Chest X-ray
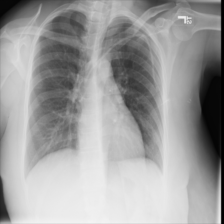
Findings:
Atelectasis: negative
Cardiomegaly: negative
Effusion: negative
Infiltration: negative
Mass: negative
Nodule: negative
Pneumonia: negative
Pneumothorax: negative
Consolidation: negative
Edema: negative
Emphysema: negative
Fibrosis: negative
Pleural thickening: negative
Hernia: negative